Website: apple
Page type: review-order
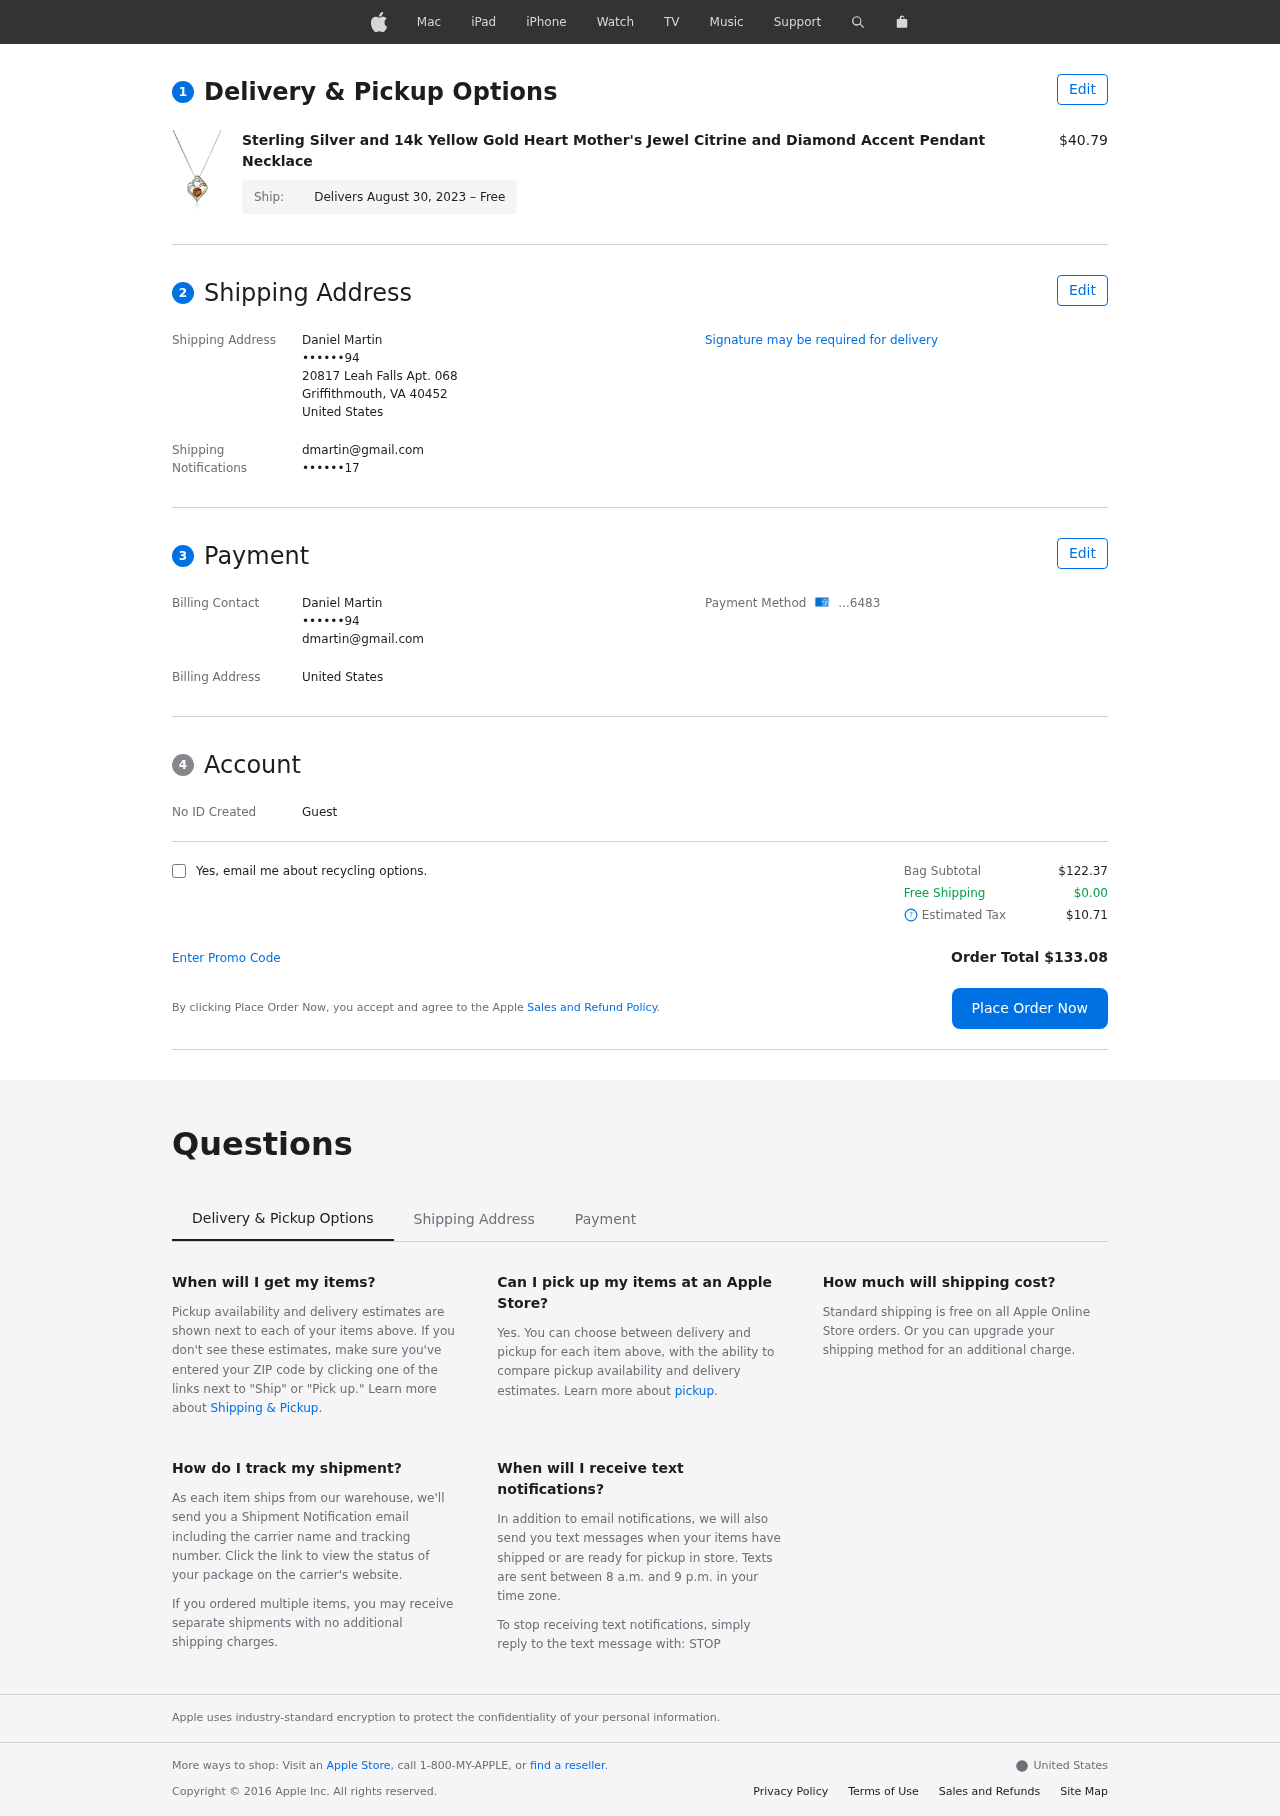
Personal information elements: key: PII_CARD_LAST4
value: ...6483
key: PII_CITY_STATE_ZIP
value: Griffithmouth, VA 40452
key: PII_COUNTRY
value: United States
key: PII_EMAIL
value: dmartin@gmail.com
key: PII_FULLNAME
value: Daniel Martin
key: PII_PHONE
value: ••••••94
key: PII_STREET
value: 20817 Leah Falls Apt. 068
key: PII_ALT_PHONE
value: ••••••17
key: PII_FIRSTNAME
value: Daniel
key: PII_LASTNAME
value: Martin
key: PII_FULLNAME2
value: Daniel Martin
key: PII_FULLNAME3
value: Daniel Martin
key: PII_FIRSTNAME2
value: Daniel
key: PII_FIRSTNAME3
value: Daniel
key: PII_LASTNAME2
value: Martin
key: PII_LASTNAME3
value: Martin
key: PII_FIRSTNAME_DERIVED
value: Daniel
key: PII_LASTNAME_DERIVED
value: Martin
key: PII_FULLNAME_DERIVED
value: Daniel Martin
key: PII_NAME_FULL_DERIVED
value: Daniel Martin
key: PII_PHONE3
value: ••••••94
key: PII_EMAIL2
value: dmartin@gmail.com
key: PII_EMAIL3
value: dmartin@gmail.com
Product elements: key: PRODUCT1_NAME
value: Sterling Silver and 14k Yellow Gold Heart Mother's Jewel Citrine and Diamond Accent Pendant Necklace
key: PRODUCT1_PRICE
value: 40.79
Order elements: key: ORDER_DELIVERY_DATE
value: Delivers August 30, 2023 – Free
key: ORDER_SUBTOTAL
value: $122.37
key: ORDER_SHIPPING_COST
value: $0.00
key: ORDER_TAX
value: $10.71
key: ORDER_TOTAL
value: Order Total $133.08